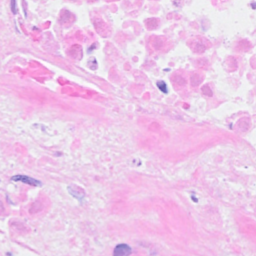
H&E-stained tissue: Breast